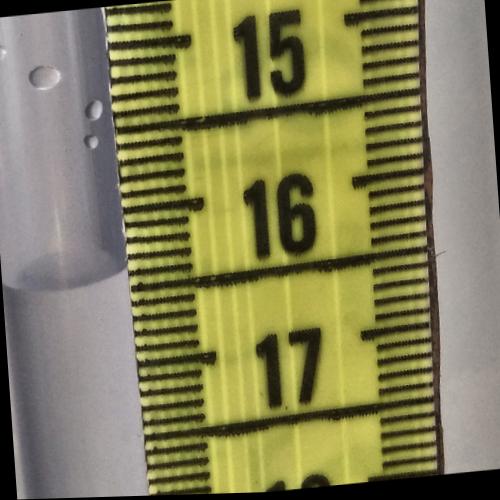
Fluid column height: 16.4 cm